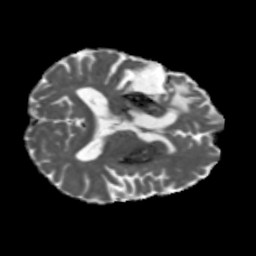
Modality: MD
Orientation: axial
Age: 61
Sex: male
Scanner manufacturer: siemens
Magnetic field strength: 3 T
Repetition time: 5.47 s
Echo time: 0.0854 s